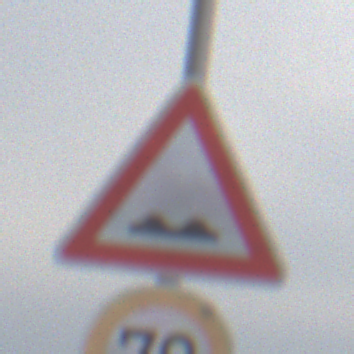
Verkehrszeichen: UnebeneFahrbahn
Zusatzzeichen unten: Geschwindigkeit70
Umgebung: Outdoor, Nature
Tageszeit: Midday
Wetter: PartlyCloudy
Licht: Natural
Jahreszeit: NotSpecified
Kontrast: LowContrast